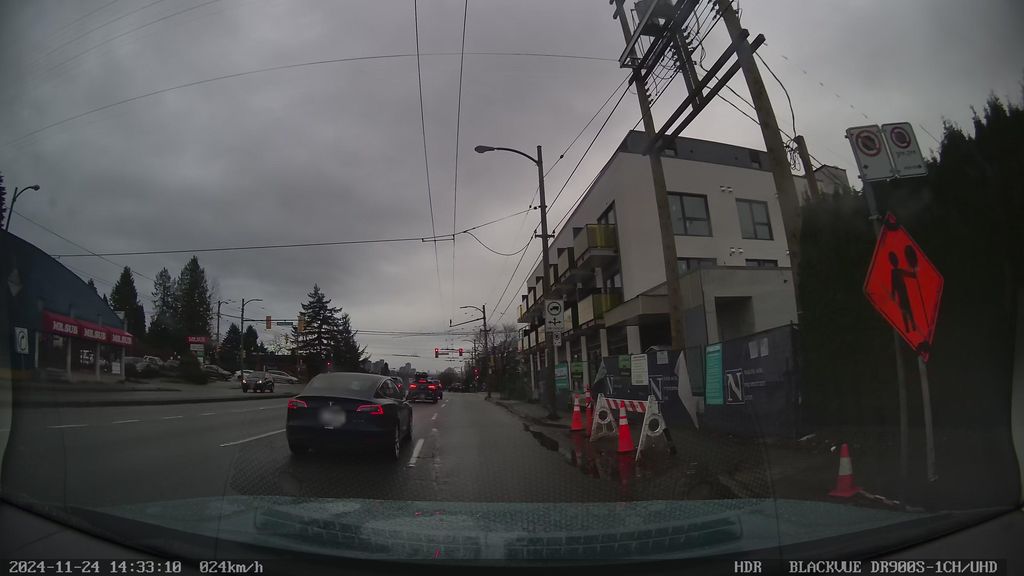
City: vancouver